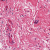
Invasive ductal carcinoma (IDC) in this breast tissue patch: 0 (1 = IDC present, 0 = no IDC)